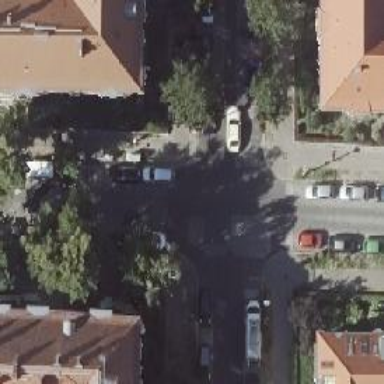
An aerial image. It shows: Residential street with parallel on-street parking lanes. The surface is asphalt.